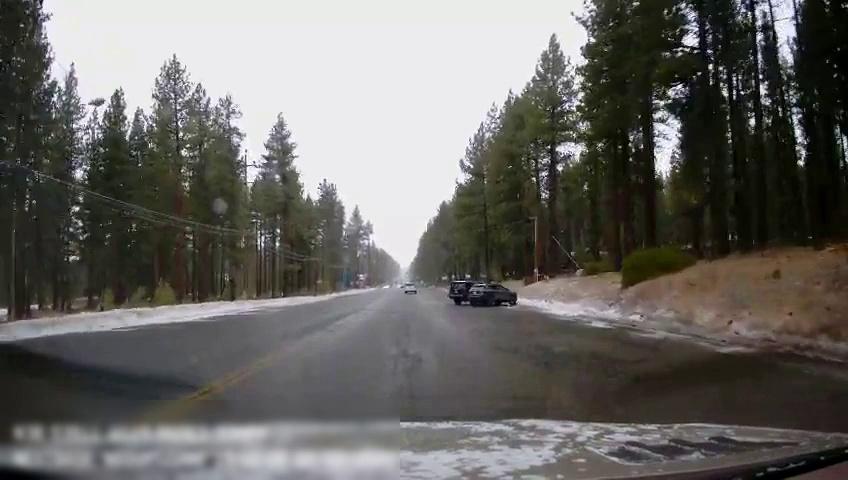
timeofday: Day
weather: Snowy
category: Drivable Space
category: Vehicles | Van
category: Vehicles | Car
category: Vehicles | SUV
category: Lanes | Current Lane